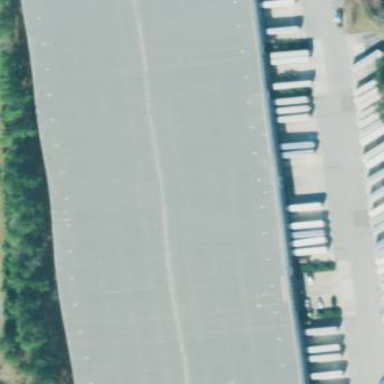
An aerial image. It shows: Warehouse.